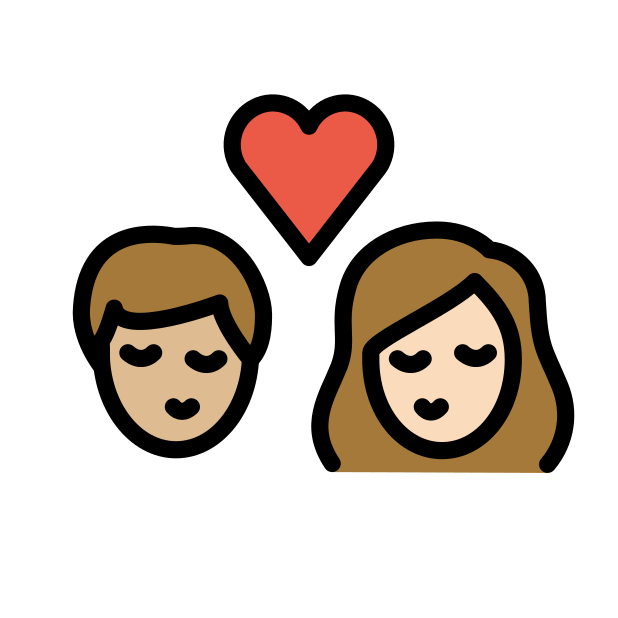
kiss: person, person, medium-light skin tone, light skin tone